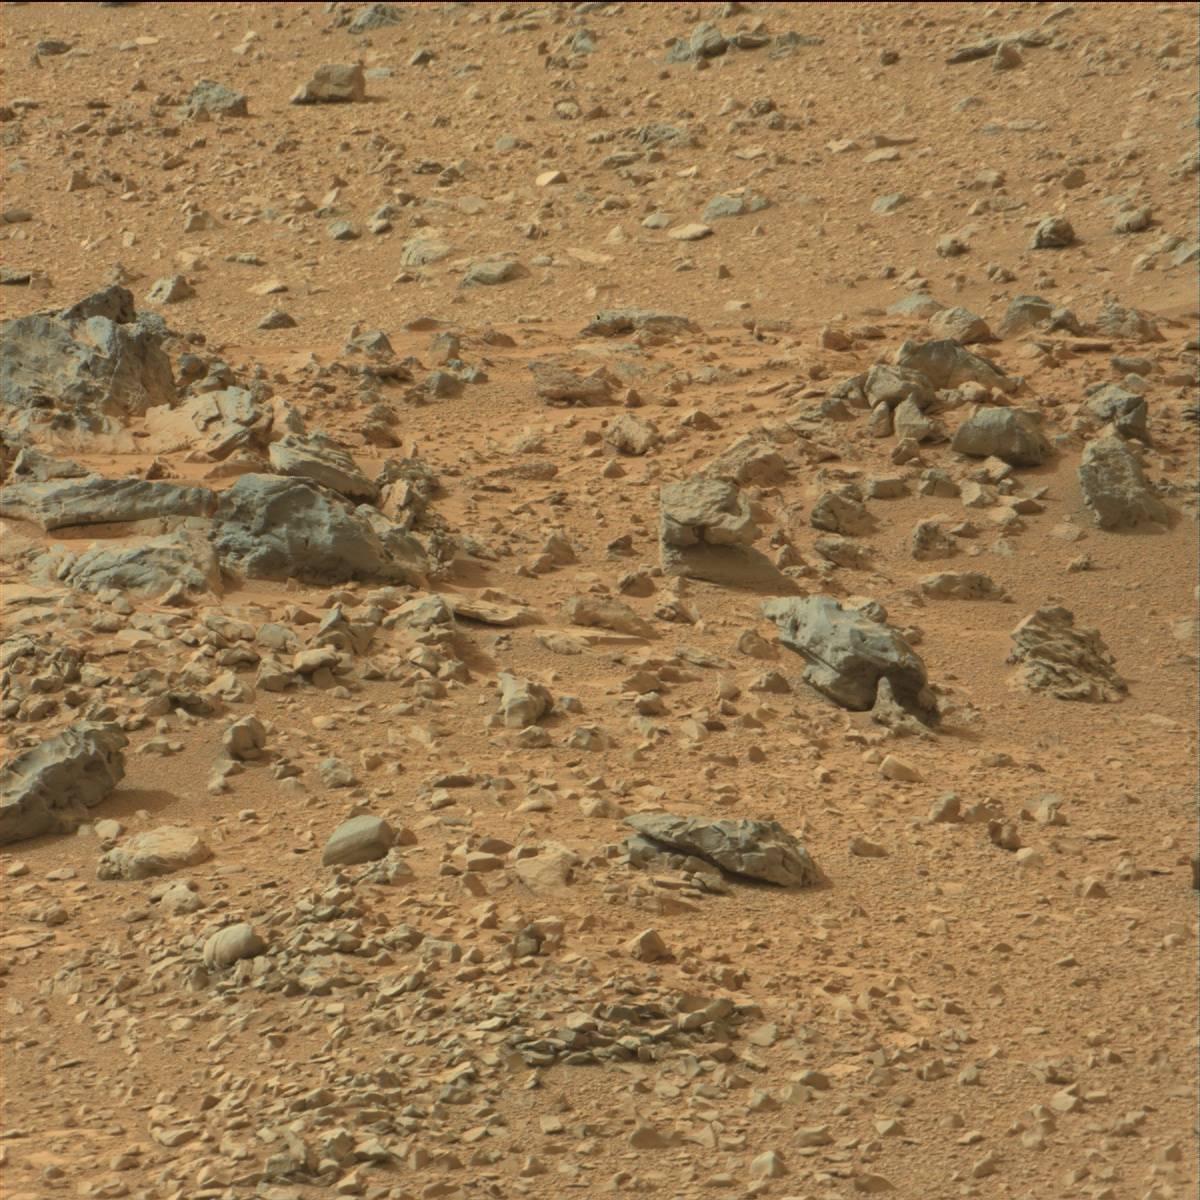
Terrain classes present: Bedrock, Rock, Sand / Soil